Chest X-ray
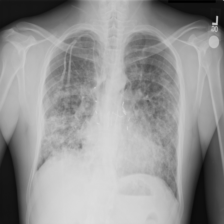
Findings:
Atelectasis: negative
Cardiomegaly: negative
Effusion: negative
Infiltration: negative
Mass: negative
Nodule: negative
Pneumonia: negative
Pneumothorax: negative
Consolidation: negative
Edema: negative
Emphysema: negative
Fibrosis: positive
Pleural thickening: negative
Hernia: negative